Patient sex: F
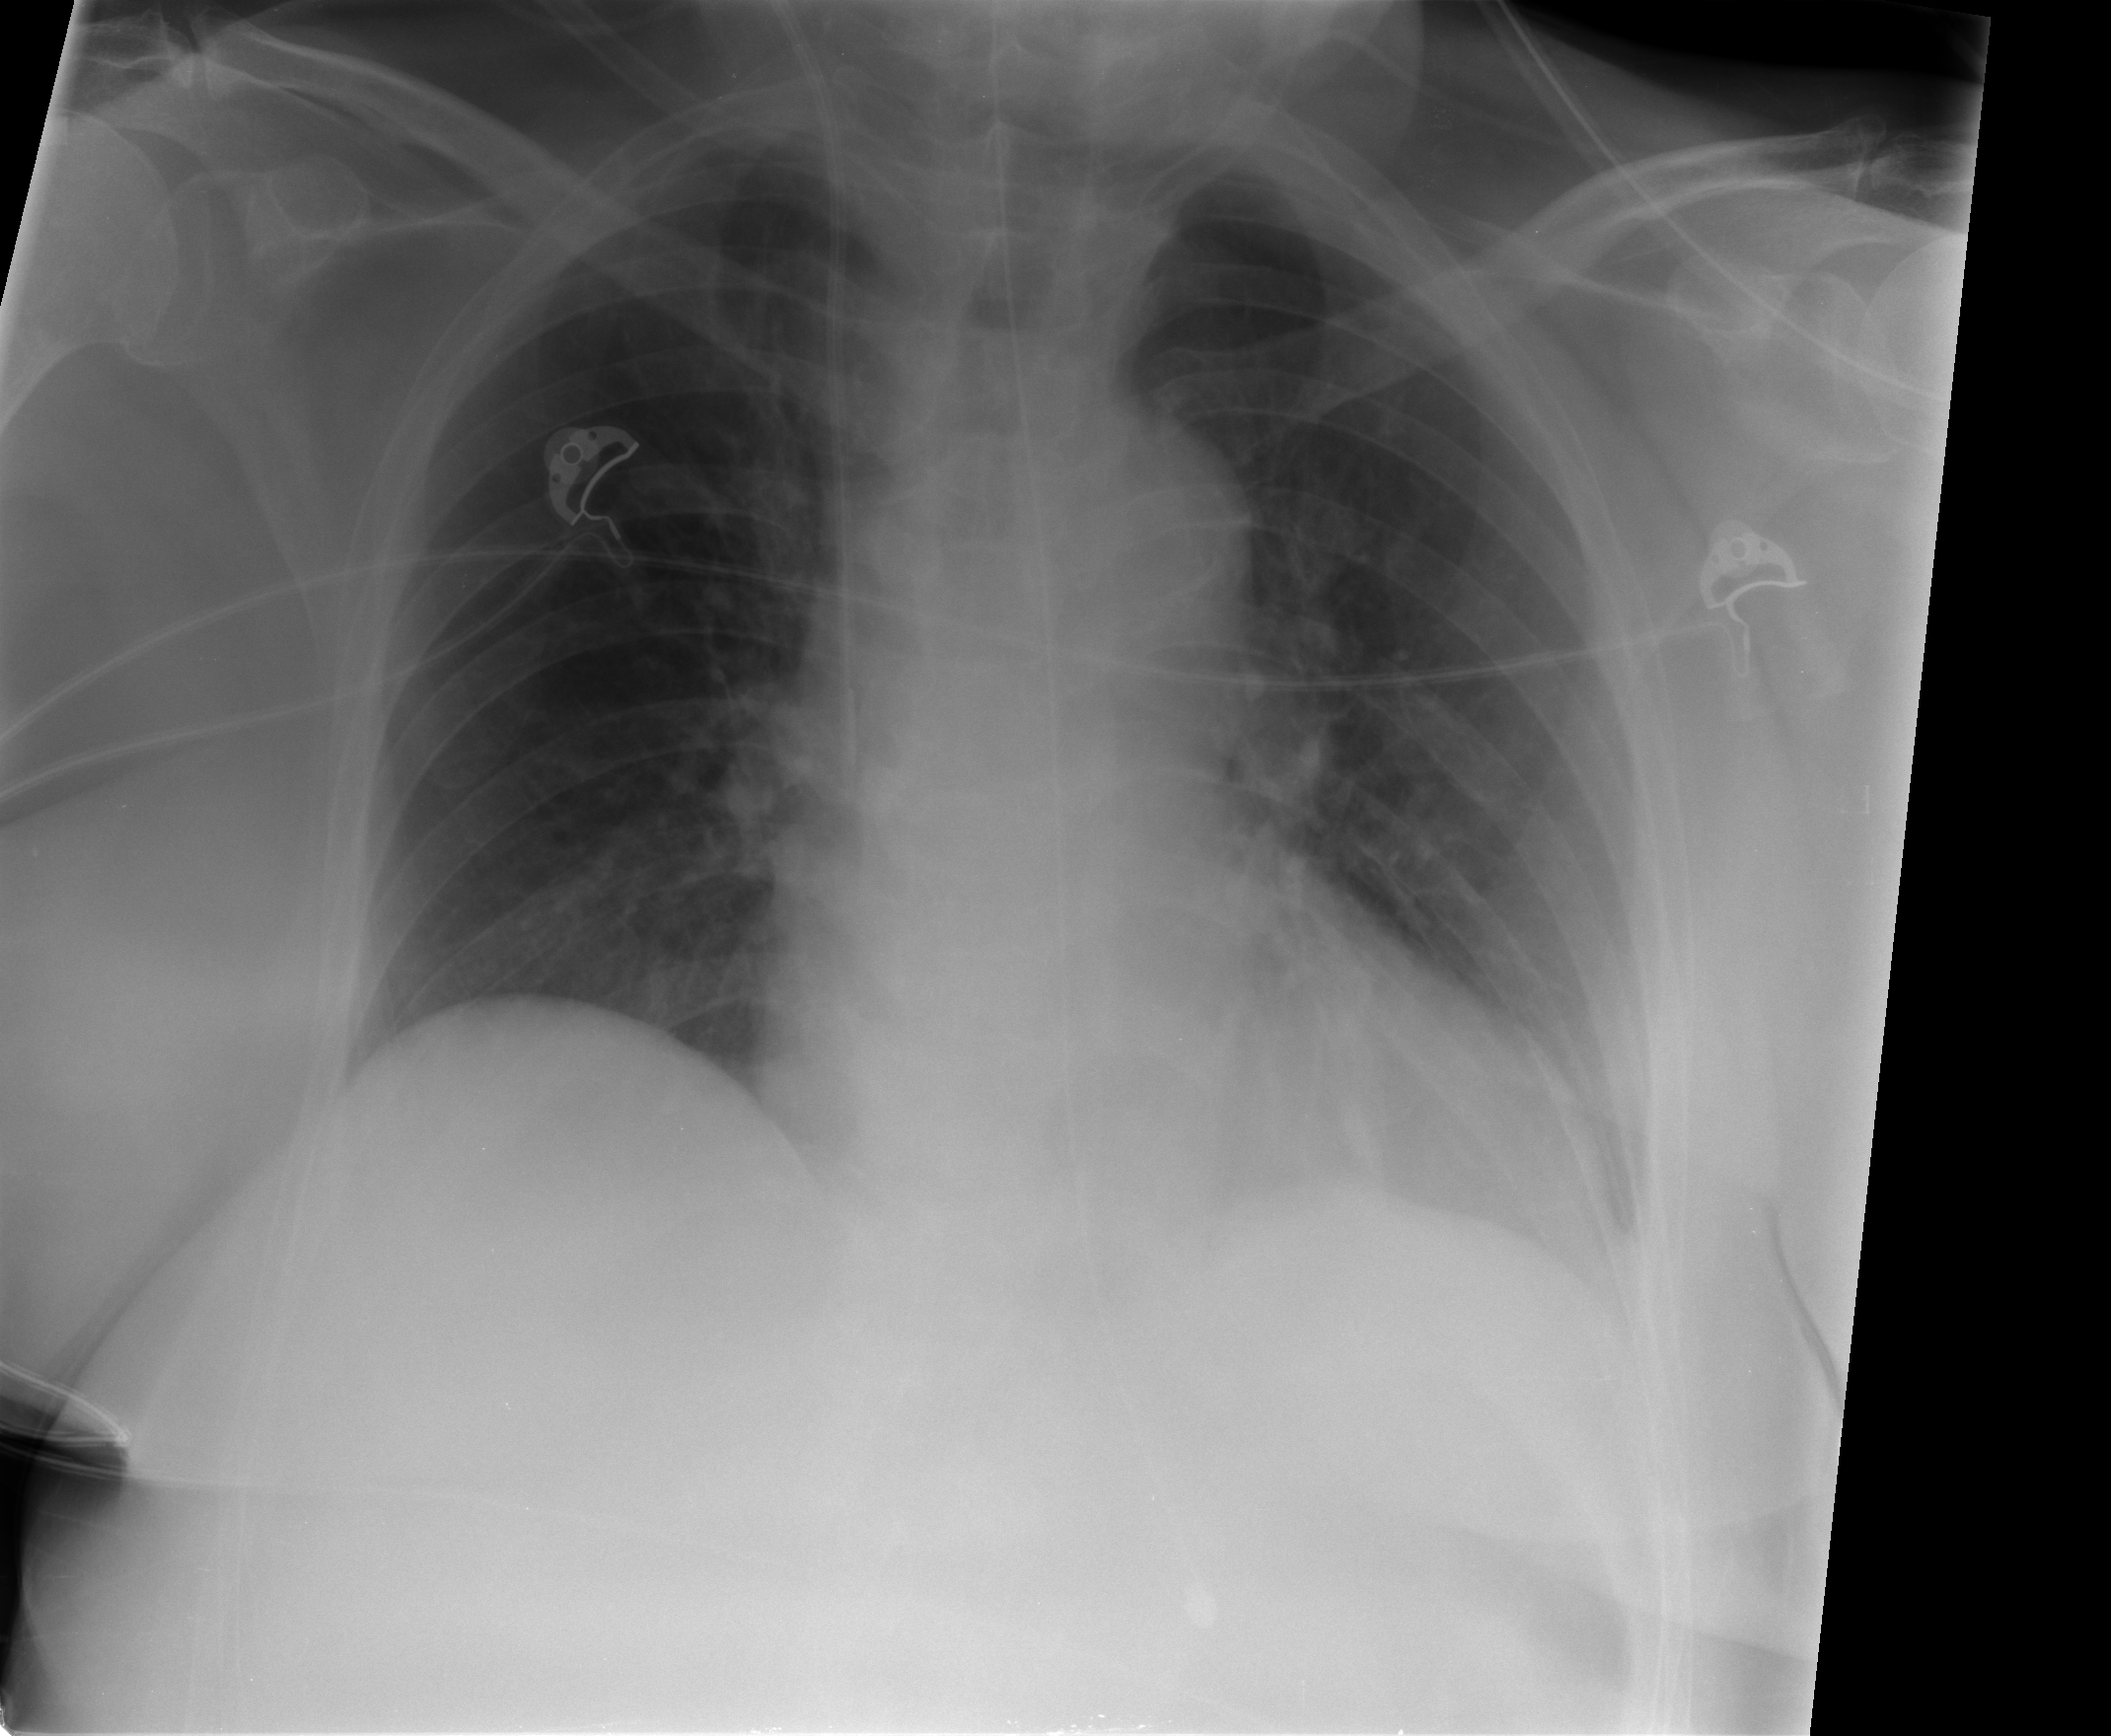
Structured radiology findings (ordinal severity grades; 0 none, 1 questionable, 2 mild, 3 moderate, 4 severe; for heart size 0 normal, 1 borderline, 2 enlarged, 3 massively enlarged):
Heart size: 2
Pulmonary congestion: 0
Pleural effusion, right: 0
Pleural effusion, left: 1
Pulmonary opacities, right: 0
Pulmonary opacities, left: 0
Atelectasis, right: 1
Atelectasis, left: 2